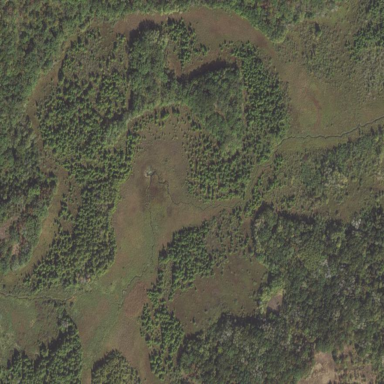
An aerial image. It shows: Swamp in wetland area.